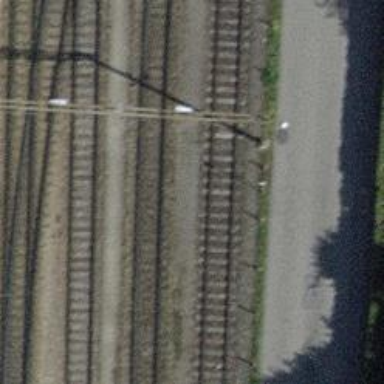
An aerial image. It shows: Single-track railway with electrified contact lines.